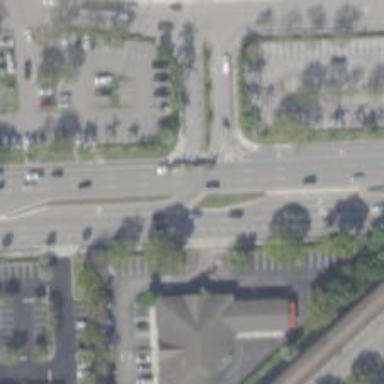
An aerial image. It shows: Separate sidewalk along asphalt primary link highway.